Interaction volume radius: 10 \u00c5
Interaction volume height: 15 \u00c5
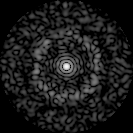
Disorder parameter: 0.824